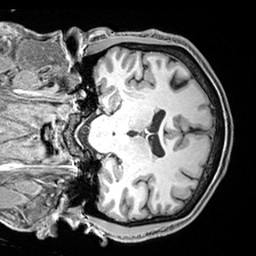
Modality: T1w
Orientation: coronal
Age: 34
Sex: male
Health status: healthy
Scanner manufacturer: siemens
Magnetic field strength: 3 T
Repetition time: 2.4 s
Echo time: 0.00217 s